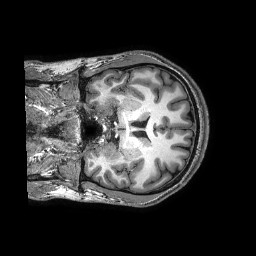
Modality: T1w
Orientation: coronal
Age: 18
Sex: male